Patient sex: M
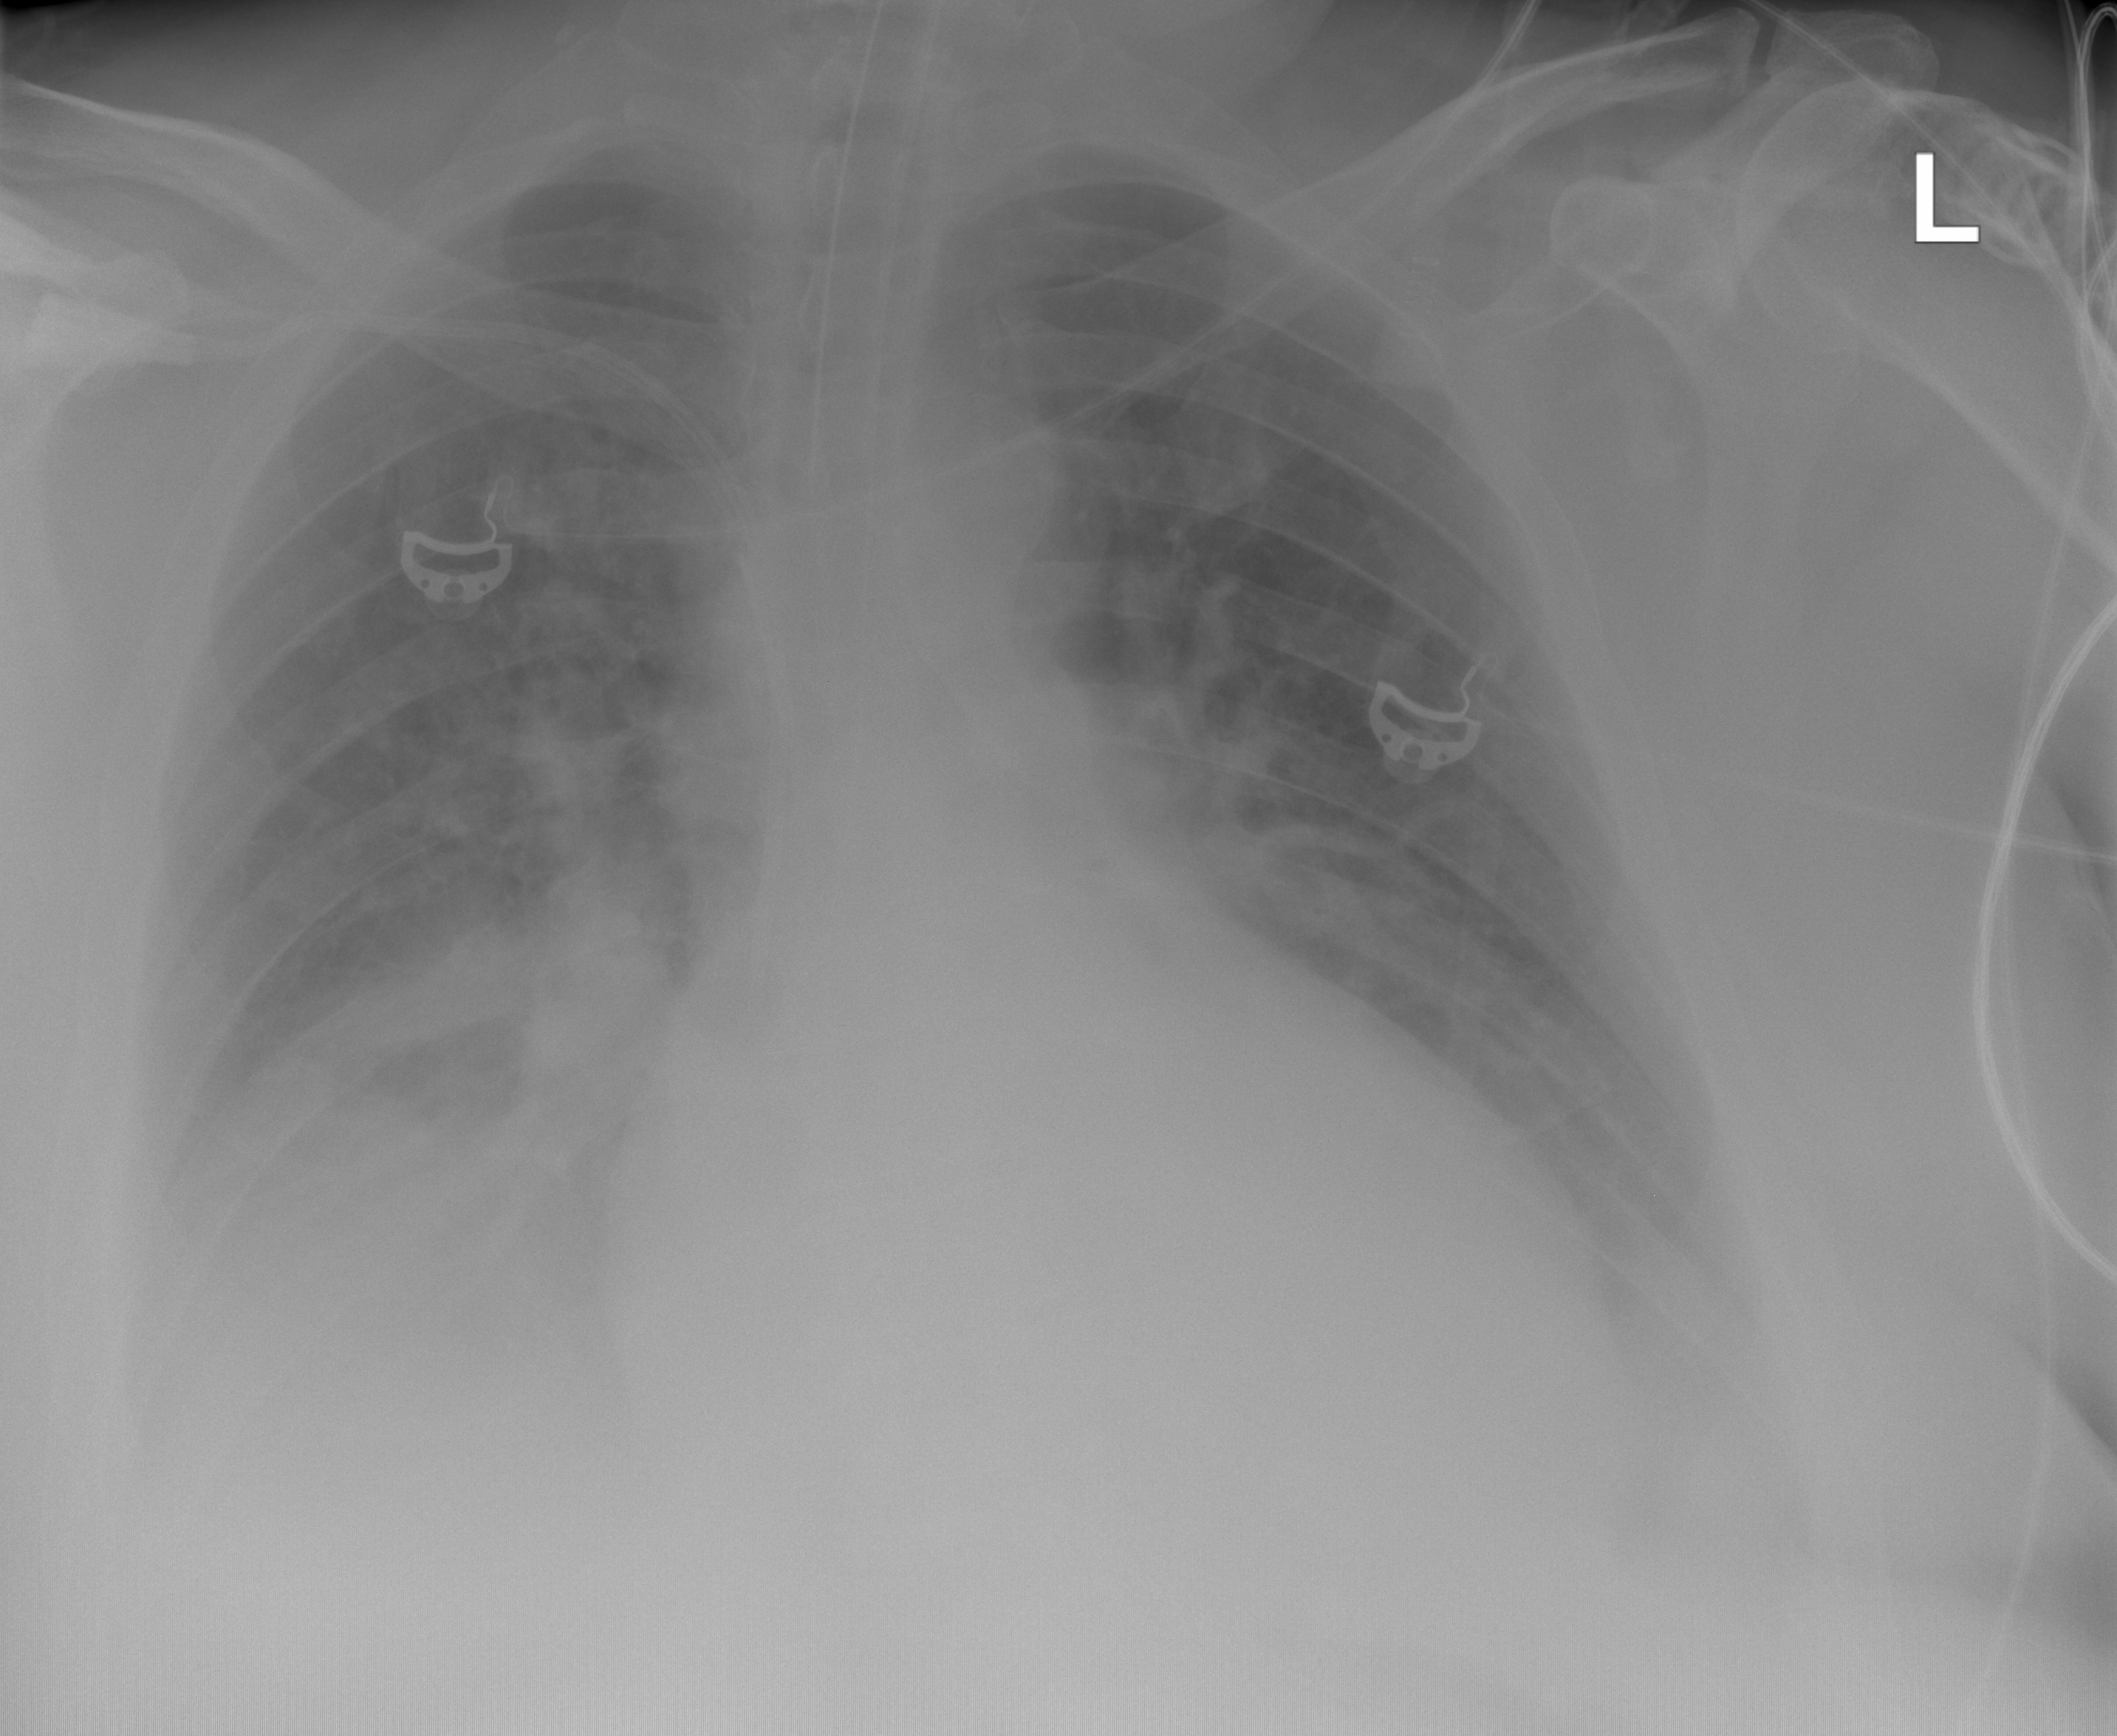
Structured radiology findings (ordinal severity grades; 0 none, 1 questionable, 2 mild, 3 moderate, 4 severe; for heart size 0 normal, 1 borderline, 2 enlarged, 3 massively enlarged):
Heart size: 2
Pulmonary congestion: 2
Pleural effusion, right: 3
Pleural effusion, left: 2
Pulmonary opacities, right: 0
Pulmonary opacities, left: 0
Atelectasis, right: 3
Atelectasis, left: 2